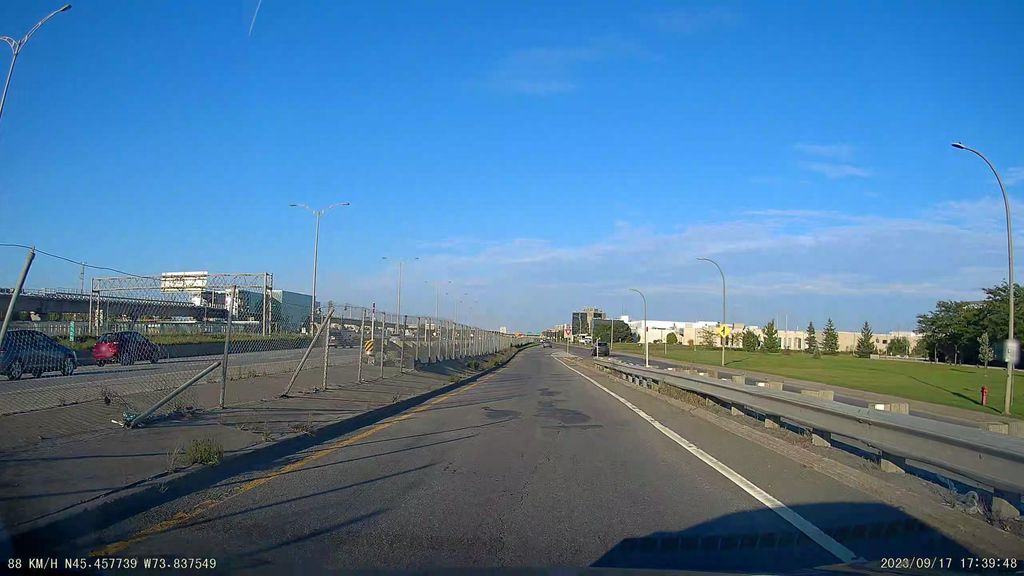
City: montreal